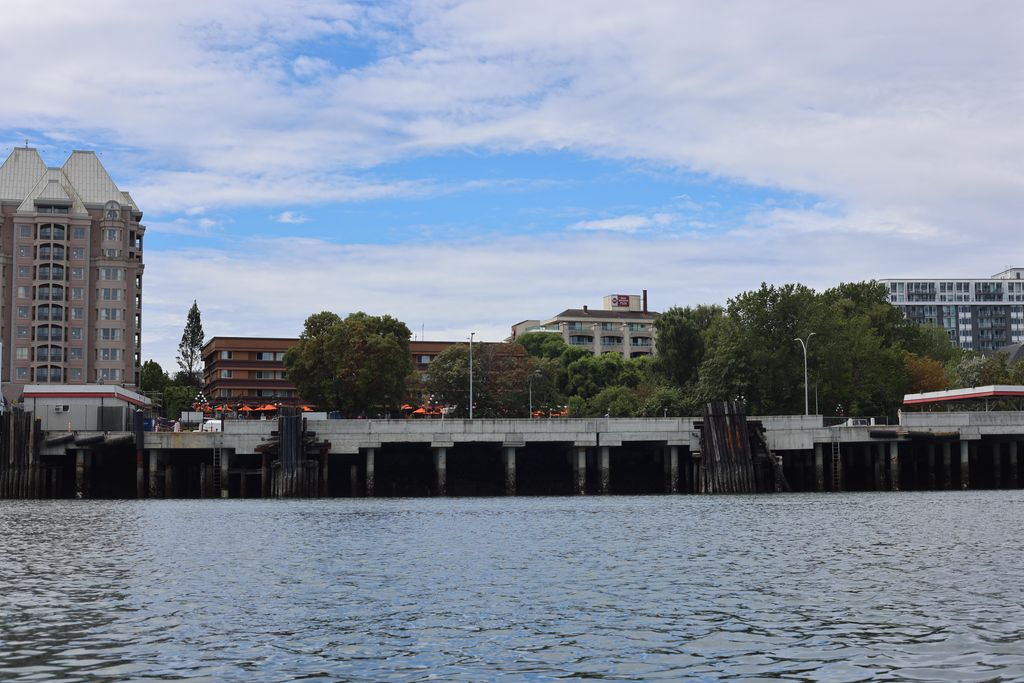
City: victoria